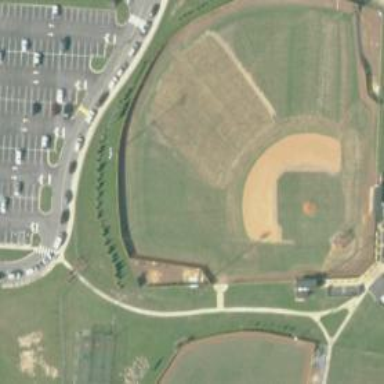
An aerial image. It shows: Baseball pitch for leisure land activities.